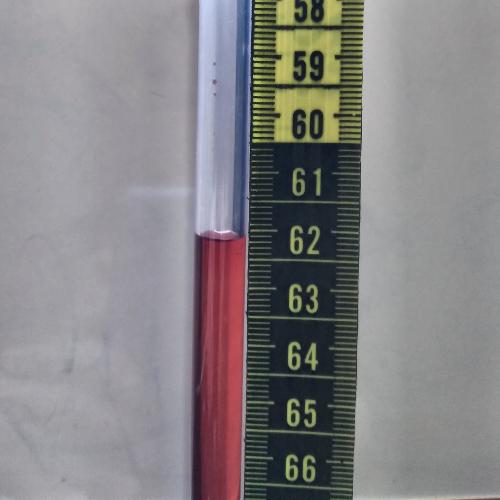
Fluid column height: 62.1 cm